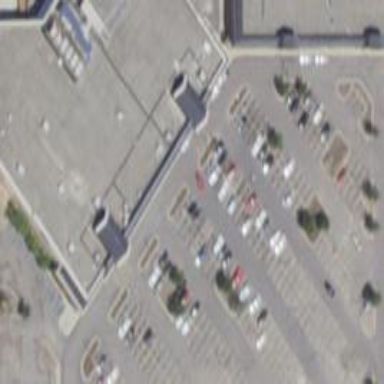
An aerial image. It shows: Retail area.